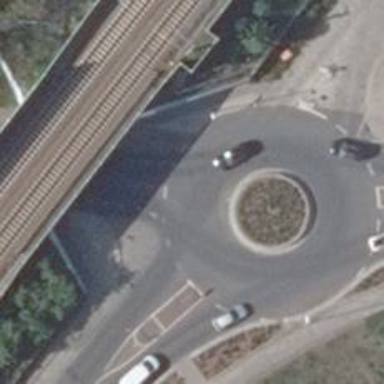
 featuring advisory cycle lanes on both sides."